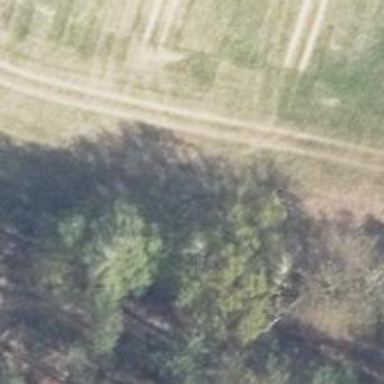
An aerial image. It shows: Hunting stand.